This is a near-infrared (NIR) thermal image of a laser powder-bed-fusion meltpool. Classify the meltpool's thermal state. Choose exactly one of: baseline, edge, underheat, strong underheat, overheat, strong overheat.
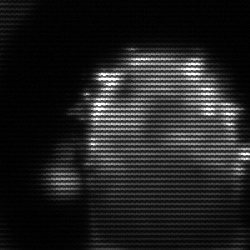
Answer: baseline